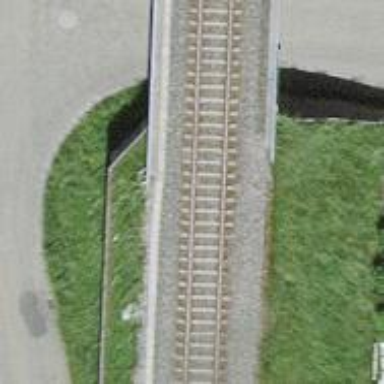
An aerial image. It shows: Bridge over electrified railway with contact lines.